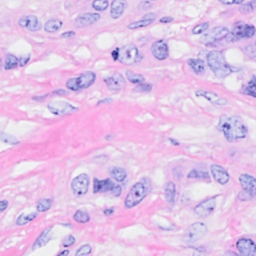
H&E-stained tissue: Breast